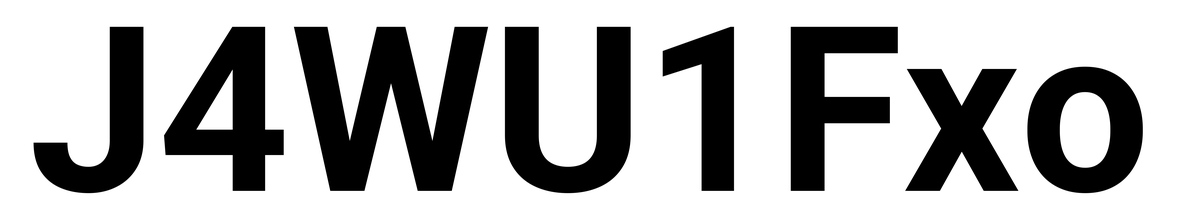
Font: Roboto_Bold